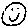
Label: smiley face